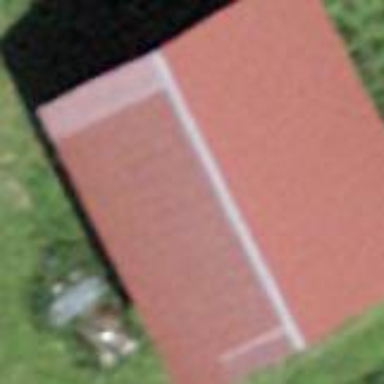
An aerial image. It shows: Farm auxiliary building with gabled roof.